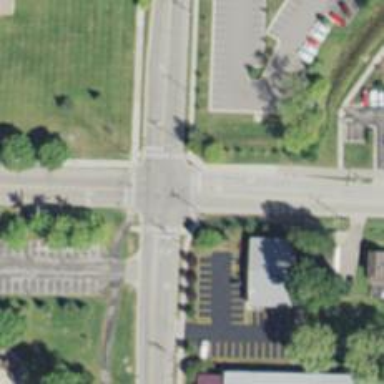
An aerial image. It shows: Marked crossing on the road.